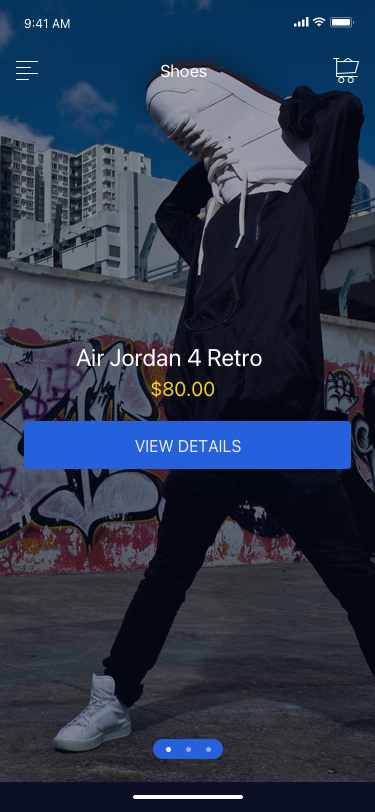
Text in this UI design:
View Details
$80.00
Air Jordan 4 Retro
Shoes